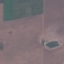
Land use / land cover: AnnualCrop